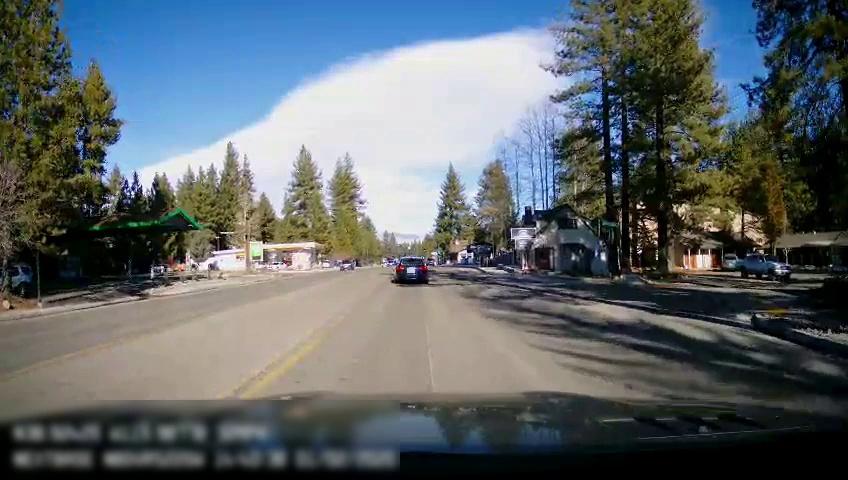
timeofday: Day
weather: Sunny
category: Drivable Space
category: Vehicles | Car
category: Vehicles | SUV
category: Vehicles | Car
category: Vehicles | SUV
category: Lanes | Opposite Lane
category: Lanes | Current Lane